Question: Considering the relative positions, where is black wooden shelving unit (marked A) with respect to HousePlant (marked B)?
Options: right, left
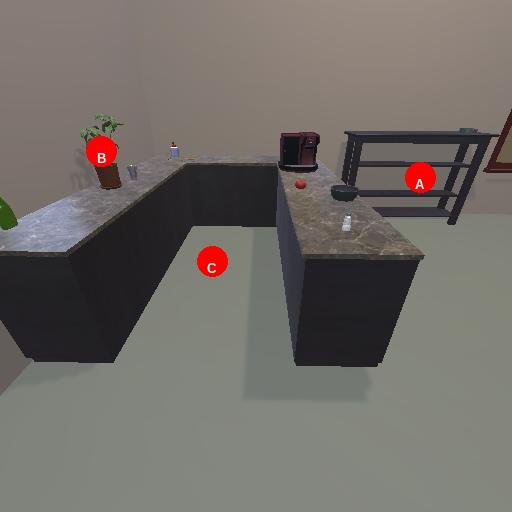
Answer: right